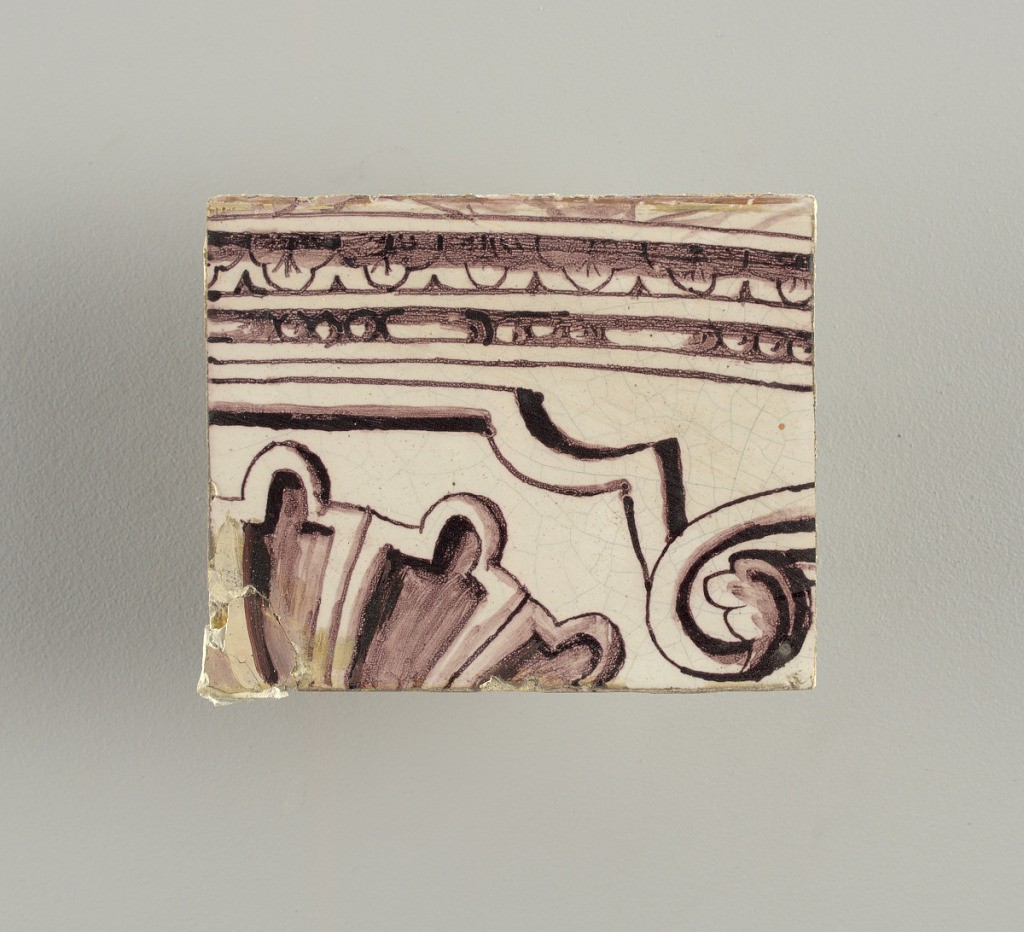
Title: Panel
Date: ca. 1725
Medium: Tin-glazed earthenware, underglaze manganese decoration
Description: Tile from upright rectangular panel of tiles; dark purple (manganese) on white ground showing arched framework; oval cartouche bearing double monogram (probably Lubert Adolf Torck), supported by pair of nude amors; pair of small amors holding crown above, borne by pair of female terms; surrounded by leafscrolls and foliations, with pair of flower-filled urns; top center, lunetted amor's head pendented with rosetted lattice cartouche.

To be used in Rozendaal Castel. Intended to be viewed inset into a wall- indicated by the inclusion of a trompe-l'oeil marbleized edge that surrounds three sides of the panel.